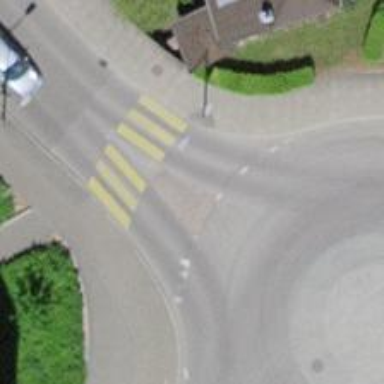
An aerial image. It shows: Zebra crossing on the road.